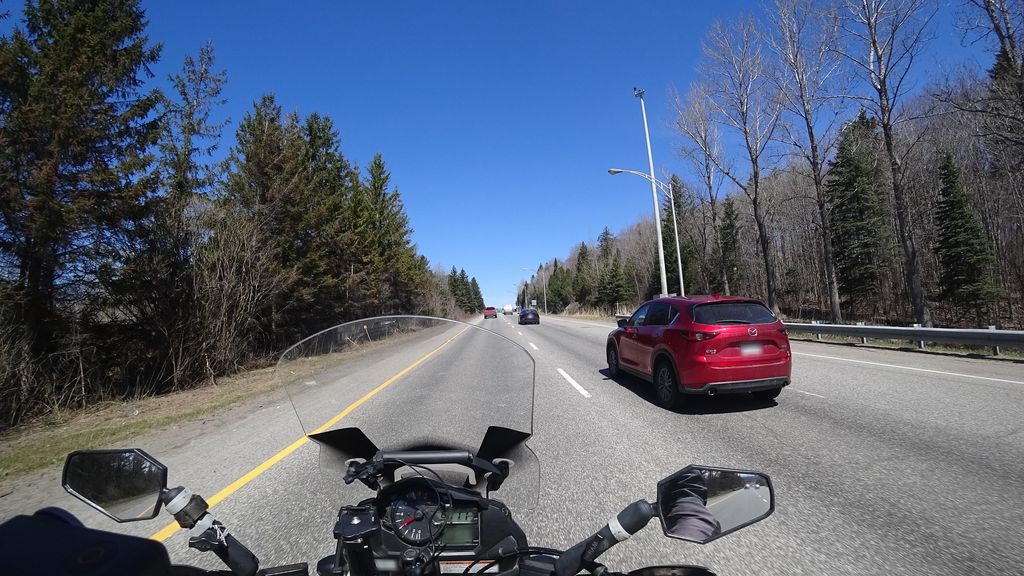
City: quebec_city